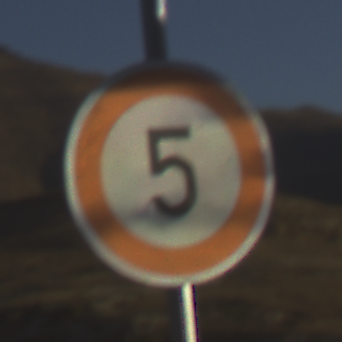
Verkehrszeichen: Geschwindigkeit5
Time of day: SunriseSunset
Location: Outdoor (Nature)
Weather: Clear
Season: NotSpecified
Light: Natural